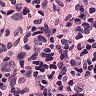
Metastatic tissue present: yes